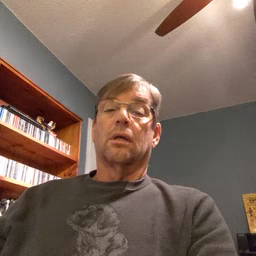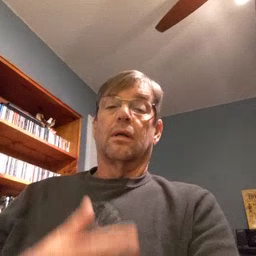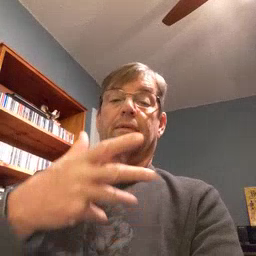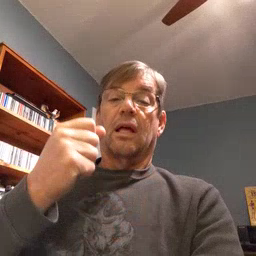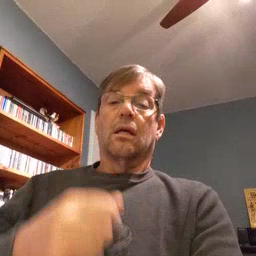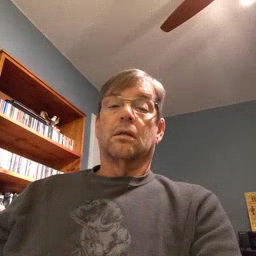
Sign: fast